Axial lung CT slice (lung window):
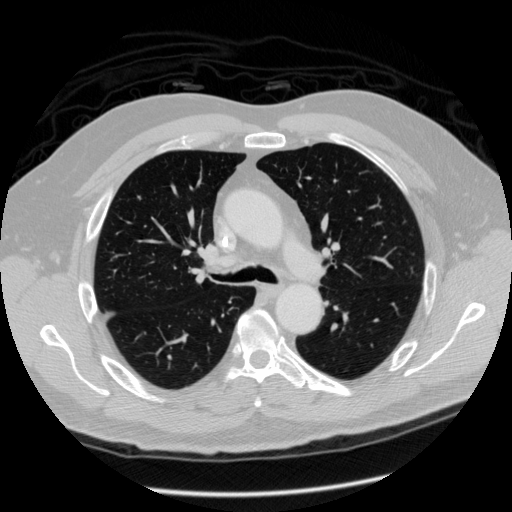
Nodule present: no